Question: I want to change the text of the delete button in red that comes up when we swipe on a table cell. Is that possible?? if possible can you please tell how to do that.
Thank you :) \m/ \m/

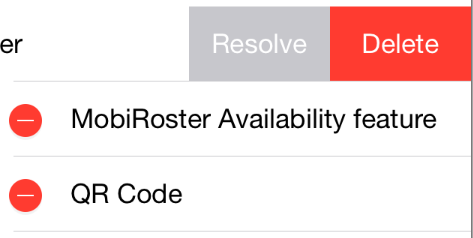
Answer: Yes, You can try like this,
'''
- (NSString *)tableView:(UITableView *)tableView titleForDeleteConfirmationButtonForRowAtIndexPath:(NSIndexPath *)indexPath{
return @"Name";
}
'''